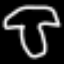
Label: mushroom